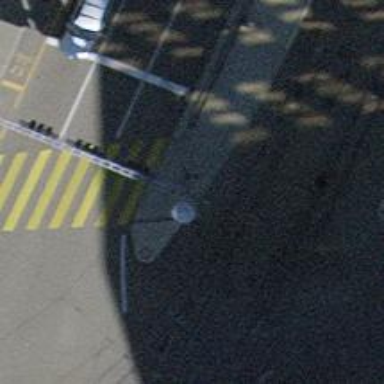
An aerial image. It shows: Kerb barrier.